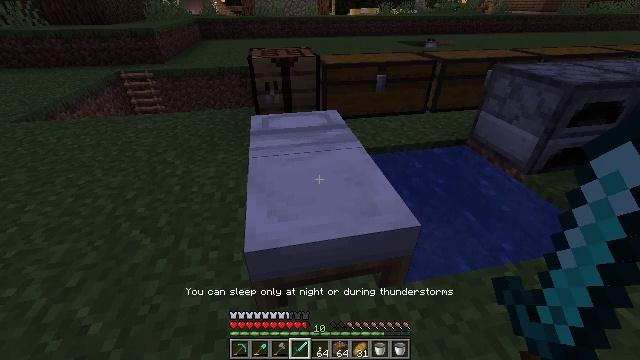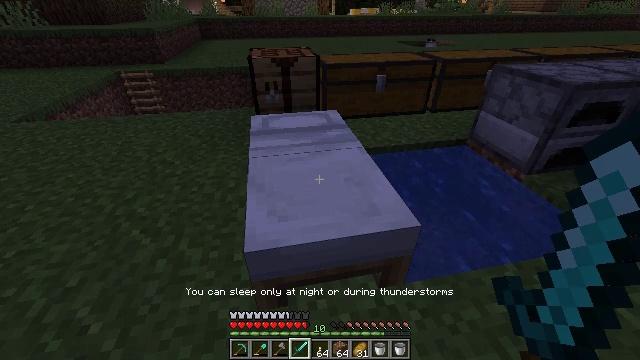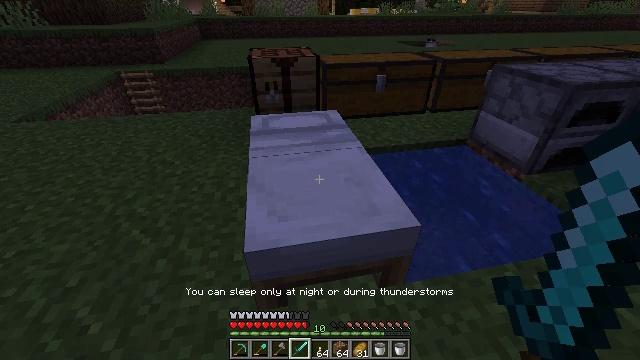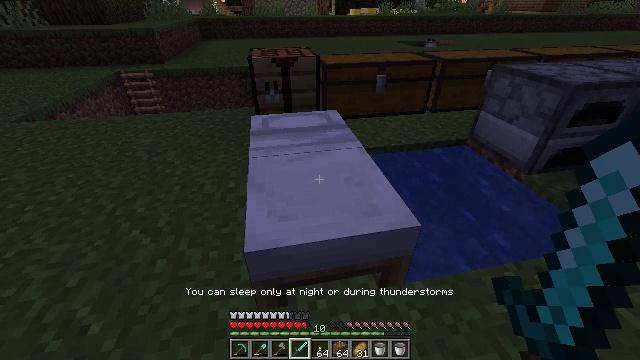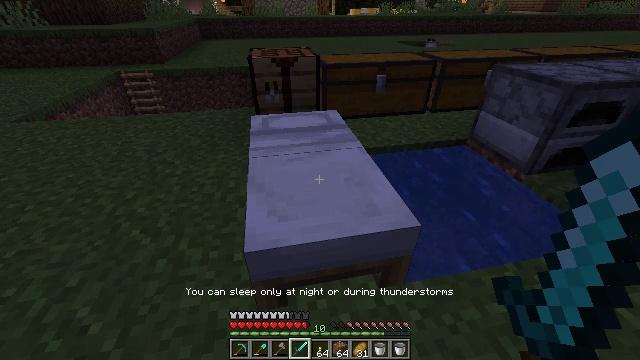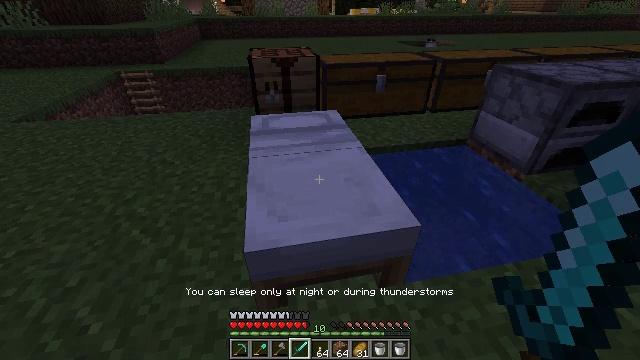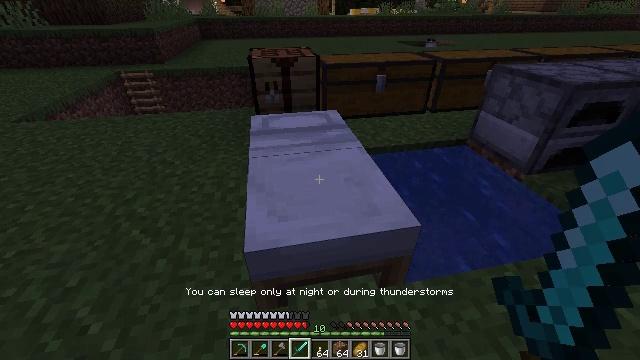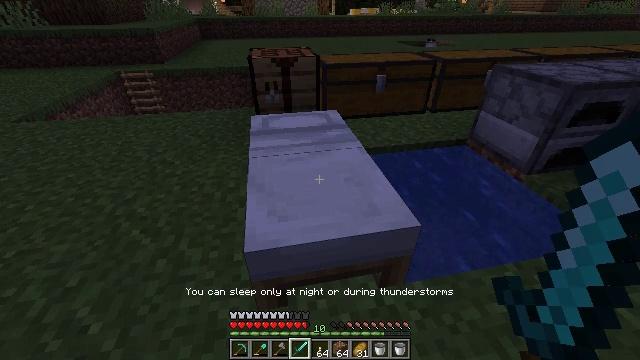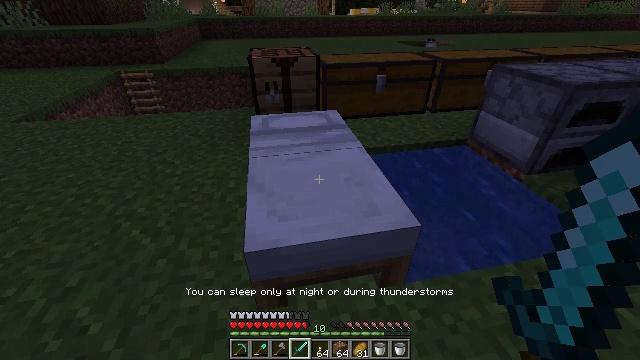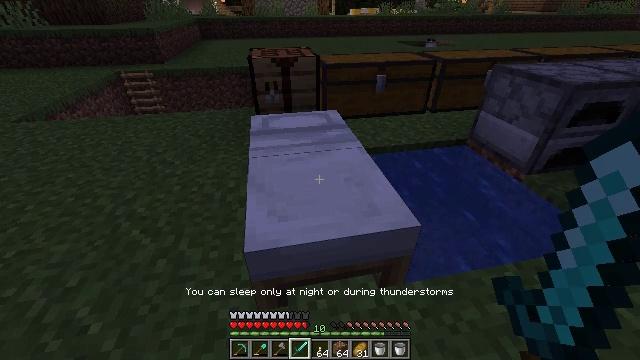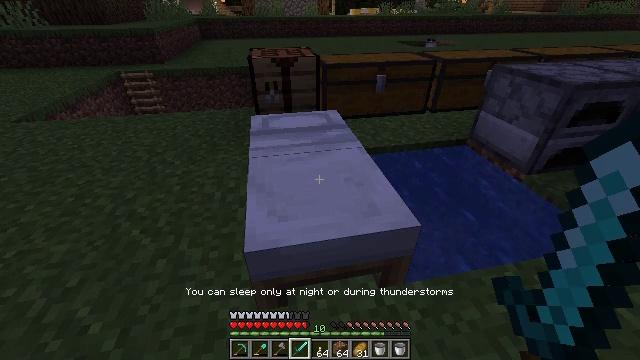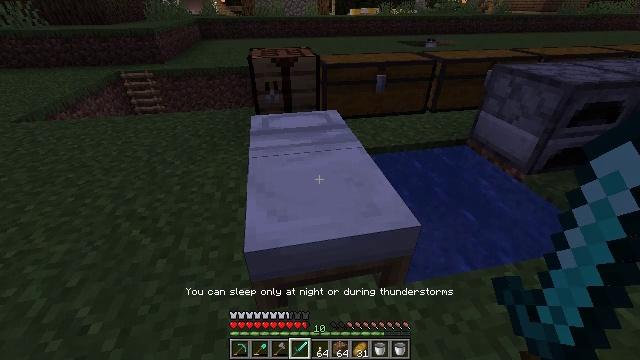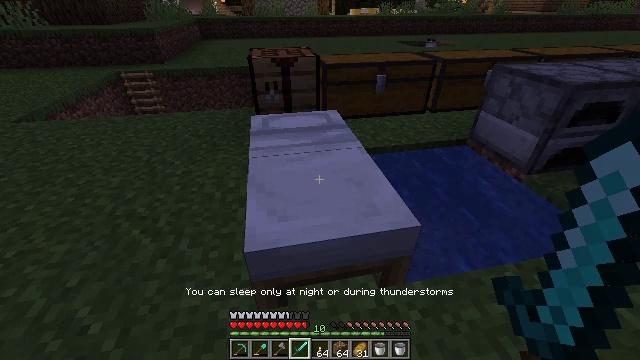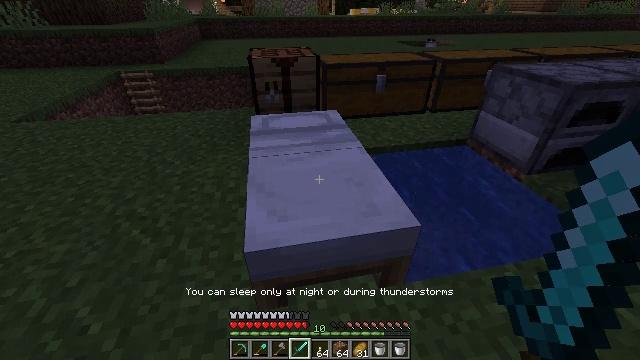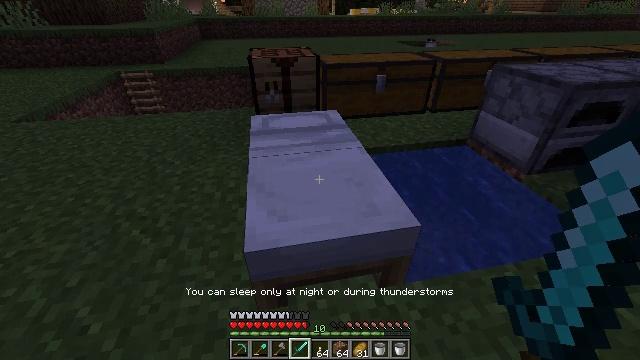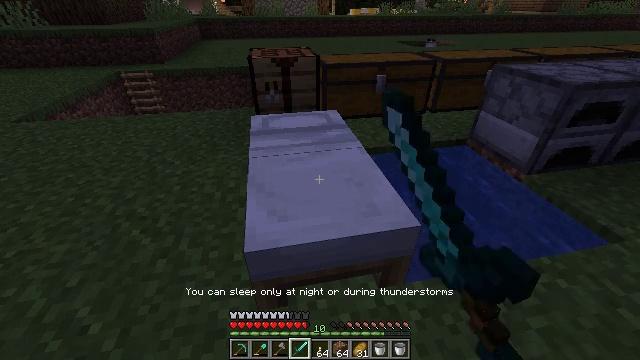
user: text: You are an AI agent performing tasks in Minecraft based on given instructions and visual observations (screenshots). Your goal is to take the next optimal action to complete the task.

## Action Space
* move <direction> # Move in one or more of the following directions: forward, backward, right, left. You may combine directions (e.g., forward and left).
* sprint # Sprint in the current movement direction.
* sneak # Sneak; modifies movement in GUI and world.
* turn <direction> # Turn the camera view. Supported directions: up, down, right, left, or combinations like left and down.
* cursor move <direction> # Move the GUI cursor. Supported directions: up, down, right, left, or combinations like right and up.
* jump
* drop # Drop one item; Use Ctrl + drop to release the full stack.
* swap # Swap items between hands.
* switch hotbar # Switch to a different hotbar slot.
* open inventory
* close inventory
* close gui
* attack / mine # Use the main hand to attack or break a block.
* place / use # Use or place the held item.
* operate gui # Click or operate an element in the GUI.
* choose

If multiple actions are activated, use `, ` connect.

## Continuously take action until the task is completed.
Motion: motion action
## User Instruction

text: Dig up potatoes from the soil.
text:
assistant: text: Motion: no_op
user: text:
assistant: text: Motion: no_op
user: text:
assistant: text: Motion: no_op
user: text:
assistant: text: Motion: no_op
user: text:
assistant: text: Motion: no_op
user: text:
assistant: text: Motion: no_op
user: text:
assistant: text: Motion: no_op
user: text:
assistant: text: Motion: no_op
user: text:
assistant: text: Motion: use / place
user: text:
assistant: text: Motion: use / place
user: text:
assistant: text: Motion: use / place
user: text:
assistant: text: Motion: no_op
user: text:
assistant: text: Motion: no_op
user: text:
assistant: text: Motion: no_op
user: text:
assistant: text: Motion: no_op
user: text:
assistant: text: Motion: no_op
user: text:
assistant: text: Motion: turn up
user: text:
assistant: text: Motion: no_op
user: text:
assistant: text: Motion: no_op
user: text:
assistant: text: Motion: no_op
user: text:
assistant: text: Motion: turn left
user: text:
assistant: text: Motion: no_op
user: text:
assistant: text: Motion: no_op
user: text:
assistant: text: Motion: use / place
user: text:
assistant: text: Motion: use / place
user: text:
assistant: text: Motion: use / place
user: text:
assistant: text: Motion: no_op
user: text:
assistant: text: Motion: no_op
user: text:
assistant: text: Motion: move forward
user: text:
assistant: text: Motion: move forward